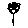
Label: flower